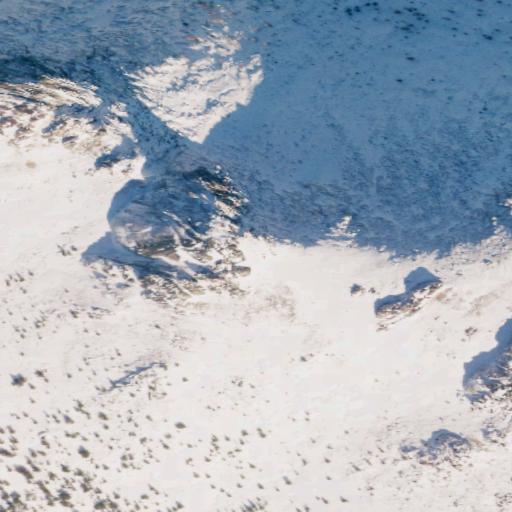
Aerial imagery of ridge(s) in Washington named Bauerman Ridge containing grassland, barren land, and shrub